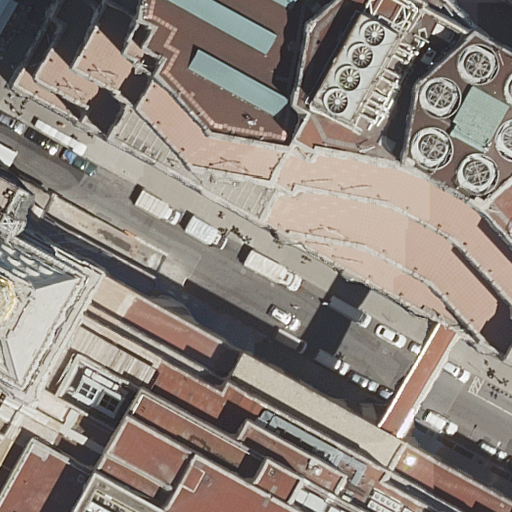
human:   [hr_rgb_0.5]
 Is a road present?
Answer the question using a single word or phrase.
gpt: yes

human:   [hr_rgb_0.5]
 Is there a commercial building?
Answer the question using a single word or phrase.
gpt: no

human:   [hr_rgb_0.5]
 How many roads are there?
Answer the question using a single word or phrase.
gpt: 1

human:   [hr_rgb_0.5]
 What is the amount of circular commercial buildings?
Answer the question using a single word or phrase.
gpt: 0

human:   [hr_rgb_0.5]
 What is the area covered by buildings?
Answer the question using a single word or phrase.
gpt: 6197m2

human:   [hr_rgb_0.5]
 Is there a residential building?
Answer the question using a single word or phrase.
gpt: yes

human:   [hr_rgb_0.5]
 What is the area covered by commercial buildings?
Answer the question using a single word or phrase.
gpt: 0m2

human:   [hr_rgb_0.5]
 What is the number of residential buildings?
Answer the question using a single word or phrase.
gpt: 4

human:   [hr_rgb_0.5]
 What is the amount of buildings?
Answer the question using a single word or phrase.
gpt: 4

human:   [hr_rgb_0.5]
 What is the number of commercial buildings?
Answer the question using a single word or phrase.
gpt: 0

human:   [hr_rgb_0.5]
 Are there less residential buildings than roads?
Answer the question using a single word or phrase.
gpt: no

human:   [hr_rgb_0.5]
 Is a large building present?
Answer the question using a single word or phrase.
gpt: yes

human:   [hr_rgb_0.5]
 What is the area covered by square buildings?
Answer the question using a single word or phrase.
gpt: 0m2

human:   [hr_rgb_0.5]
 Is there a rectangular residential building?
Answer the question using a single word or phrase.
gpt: yes

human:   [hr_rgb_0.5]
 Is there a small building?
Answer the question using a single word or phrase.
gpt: no

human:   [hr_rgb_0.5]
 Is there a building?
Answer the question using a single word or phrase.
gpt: yes

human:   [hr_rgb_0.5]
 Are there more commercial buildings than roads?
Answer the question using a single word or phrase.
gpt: no

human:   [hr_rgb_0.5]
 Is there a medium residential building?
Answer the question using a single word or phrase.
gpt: yes

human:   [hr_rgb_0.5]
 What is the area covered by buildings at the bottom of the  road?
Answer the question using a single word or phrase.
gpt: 1255m2

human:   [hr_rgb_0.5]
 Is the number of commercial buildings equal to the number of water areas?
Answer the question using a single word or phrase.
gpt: yes

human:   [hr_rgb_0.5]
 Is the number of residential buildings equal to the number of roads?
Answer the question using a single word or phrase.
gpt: no

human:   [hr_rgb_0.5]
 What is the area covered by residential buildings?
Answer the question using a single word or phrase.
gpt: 6197m2

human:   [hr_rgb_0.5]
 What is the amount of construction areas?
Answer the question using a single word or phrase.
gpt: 0

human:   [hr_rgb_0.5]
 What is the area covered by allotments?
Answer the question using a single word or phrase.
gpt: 0m2

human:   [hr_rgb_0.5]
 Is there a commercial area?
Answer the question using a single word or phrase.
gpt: no

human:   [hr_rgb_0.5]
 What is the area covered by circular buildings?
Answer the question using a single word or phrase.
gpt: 0m2

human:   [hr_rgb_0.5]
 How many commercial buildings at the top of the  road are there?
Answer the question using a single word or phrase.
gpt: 0

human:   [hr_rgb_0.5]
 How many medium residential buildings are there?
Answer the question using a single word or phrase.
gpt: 1

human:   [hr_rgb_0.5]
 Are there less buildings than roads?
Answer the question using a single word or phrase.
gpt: no

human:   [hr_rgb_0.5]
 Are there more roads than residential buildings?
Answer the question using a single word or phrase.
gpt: no

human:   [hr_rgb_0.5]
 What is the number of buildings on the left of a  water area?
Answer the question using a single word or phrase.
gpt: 0

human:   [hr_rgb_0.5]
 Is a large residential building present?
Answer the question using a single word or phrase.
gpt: yes

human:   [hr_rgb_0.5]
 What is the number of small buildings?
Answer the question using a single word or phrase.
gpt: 0

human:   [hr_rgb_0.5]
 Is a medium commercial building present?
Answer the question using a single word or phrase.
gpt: no

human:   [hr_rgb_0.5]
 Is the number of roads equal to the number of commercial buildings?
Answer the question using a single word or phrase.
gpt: no

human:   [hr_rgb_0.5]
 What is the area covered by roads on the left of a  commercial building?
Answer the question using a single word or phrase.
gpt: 0m2

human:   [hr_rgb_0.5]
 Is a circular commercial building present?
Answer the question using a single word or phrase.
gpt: no

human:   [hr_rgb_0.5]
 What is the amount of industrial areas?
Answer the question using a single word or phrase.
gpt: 0

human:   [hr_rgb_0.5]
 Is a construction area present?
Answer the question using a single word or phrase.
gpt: no

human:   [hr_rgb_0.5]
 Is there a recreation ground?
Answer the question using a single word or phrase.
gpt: no

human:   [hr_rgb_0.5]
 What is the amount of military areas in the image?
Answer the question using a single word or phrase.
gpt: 0

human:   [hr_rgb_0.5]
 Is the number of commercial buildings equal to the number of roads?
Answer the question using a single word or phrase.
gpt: no

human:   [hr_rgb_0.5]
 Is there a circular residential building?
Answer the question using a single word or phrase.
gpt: no

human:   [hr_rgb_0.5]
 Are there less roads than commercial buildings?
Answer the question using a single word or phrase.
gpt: no

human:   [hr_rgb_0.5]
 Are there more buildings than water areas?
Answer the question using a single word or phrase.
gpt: yes

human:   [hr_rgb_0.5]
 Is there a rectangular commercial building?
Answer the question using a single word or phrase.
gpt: no

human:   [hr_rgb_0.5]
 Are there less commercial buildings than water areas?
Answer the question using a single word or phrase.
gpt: no

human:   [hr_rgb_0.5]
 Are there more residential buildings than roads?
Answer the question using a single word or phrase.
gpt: yes

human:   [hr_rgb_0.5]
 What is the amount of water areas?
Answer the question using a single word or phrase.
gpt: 0

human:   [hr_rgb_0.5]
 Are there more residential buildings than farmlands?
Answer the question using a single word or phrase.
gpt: yes

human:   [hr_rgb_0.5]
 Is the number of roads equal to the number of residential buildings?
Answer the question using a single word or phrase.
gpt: no

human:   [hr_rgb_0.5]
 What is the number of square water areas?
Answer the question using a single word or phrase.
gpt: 0

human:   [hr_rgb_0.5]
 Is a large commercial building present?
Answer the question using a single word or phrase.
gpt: no

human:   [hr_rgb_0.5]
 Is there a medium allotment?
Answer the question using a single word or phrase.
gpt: no

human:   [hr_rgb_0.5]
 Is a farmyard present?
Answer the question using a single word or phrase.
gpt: no

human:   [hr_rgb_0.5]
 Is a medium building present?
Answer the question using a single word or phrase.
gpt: yes

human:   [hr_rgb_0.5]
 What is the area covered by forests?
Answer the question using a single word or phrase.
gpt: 0m2

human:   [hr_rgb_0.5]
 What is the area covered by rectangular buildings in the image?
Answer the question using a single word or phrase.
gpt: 112m2

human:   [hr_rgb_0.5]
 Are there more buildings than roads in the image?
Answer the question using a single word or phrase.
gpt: yes

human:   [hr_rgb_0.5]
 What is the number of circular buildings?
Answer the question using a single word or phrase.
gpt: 0

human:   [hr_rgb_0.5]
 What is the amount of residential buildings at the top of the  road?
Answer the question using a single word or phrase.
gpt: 0

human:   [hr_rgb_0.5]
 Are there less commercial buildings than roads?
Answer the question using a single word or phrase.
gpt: yes

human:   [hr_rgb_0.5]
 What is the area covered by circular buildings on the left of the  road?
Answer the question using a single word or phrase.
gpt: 0m2

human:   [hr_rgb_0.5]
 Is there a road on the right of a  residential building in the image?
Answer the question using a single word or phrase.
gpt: yes